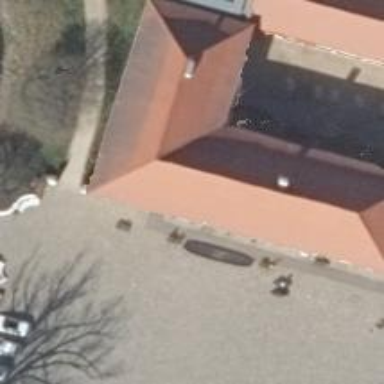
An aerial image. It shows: Cafe.